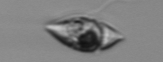
Label: Amphidinium